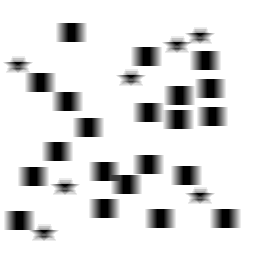
Squares: 21
Triangles: 0
Stars: 7
Total shapes: 28